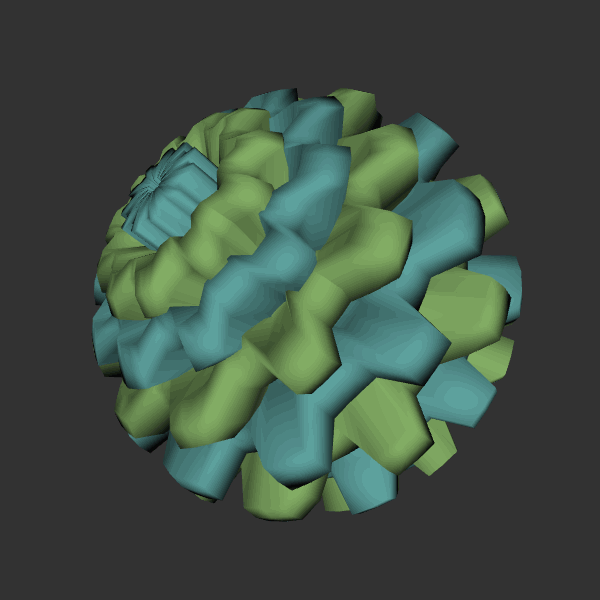
Background: dark